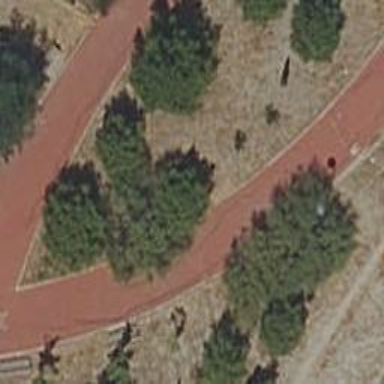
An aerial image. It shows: Asphalt cycleway.